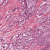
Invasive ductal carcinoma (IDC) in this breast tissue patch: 1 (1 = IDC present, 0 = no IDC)